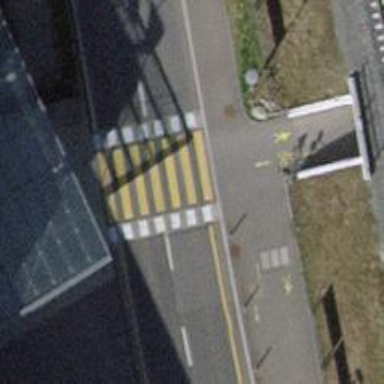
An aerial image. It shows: Marked road crossing with traffic calming table.